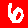
Digit: 6